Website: walmart
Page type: payment
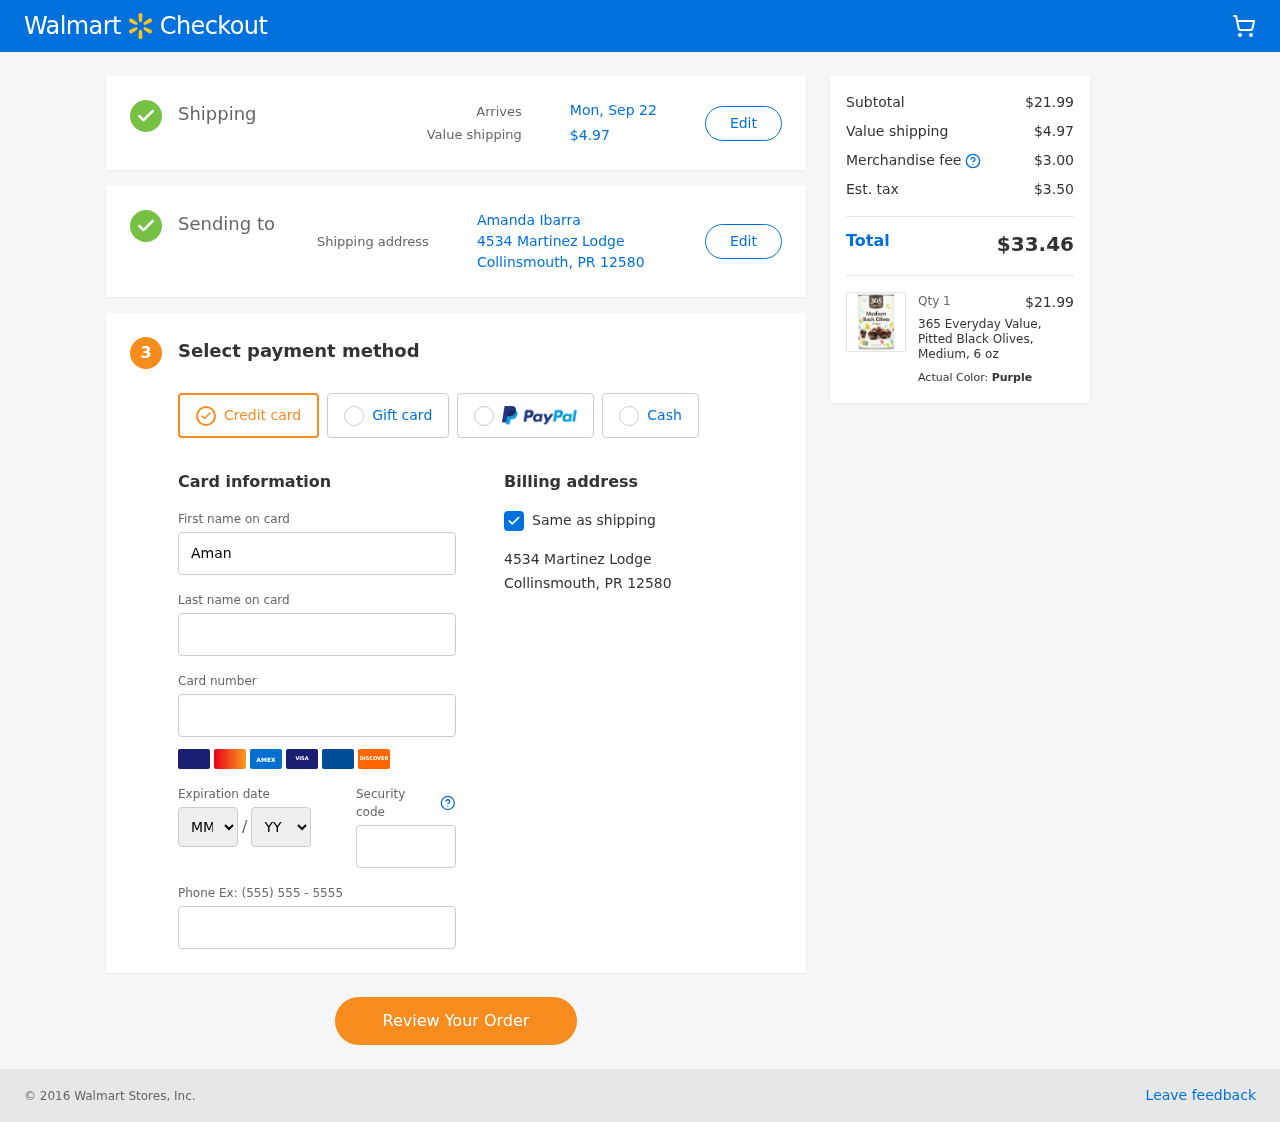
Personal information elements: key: PII_CARD_EXPIRY_MONTH
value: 08
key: PII_CARD_EXPIRY_YEAR
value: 30
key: PII_CITY_STATE_ZIP
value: Collinsmouth, PR 12580
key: PII_FULLNAME
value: Amanda Ibarra
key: PII_STREET
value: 4534 Martinez Lodge
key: PII_FIRSTNAME
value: Amanda
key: PII_LASTNAME
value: Ibarra
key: PII_CARD_NUMBER
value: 3464 5583 1822 381
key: PII_CARD_CVV
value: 5279
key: PII_PHONE
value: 3859399762
Product elements: key: PRODUCT1_NAME
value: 365 Everyday Value, Pitted Black Olives, Medium, 6 oz
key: PRODUCT1_PRICE
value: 21.99
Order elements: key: ORDER_DELIVERY_DATE
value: Mon, Sep 22
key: ORDER_SHIPPING_COST
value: $4.97
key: ORDER_SUBTOTAL
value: $21.99
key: ORDER_MERCHANDISE_FEE
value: $3.00
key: ORDER_TAX
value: $3.50
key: ORDER_TOTAL
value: $33.46
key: ORDER_NUM_ITEMS
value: Qty 1